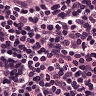
Metastatic tissue present: no